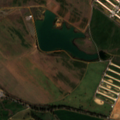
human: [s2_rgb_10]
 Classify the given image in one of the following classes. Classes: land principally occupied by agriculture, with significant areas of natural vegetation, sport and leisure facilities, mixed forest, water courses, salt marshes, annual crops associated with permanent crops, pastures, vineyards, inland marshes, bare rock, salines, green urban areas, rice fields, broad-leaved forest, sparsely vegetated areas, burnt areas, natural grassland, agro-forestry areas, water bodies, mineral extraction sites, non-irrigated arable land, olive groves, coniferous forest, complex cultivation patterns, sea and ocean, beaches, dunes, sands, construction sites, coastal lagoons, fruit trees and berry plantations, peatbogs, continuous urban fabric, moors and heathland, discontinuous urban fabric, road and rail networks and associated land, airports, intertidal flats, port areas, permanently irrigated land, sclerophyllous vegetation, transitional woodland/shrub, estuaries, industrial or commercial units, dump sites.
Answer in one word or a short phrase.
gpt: non-irrigated arable land, permanently irrigated land, land principally occupied by agriculture, with significant areas of natural vegetation, water bodies